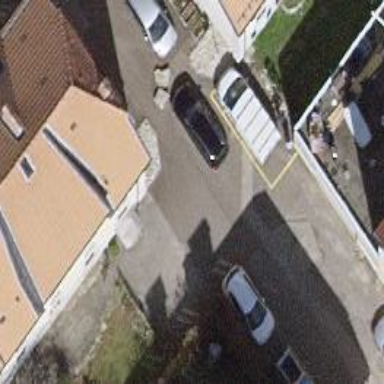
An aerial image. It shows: Bollard barrier.